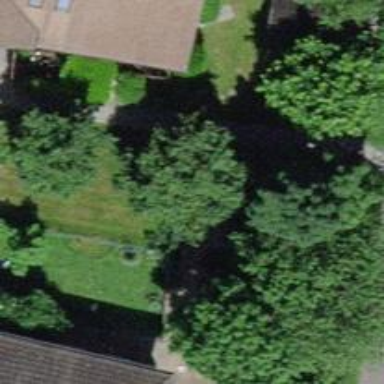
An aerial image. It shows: Broadleaved tree with lush foliage.